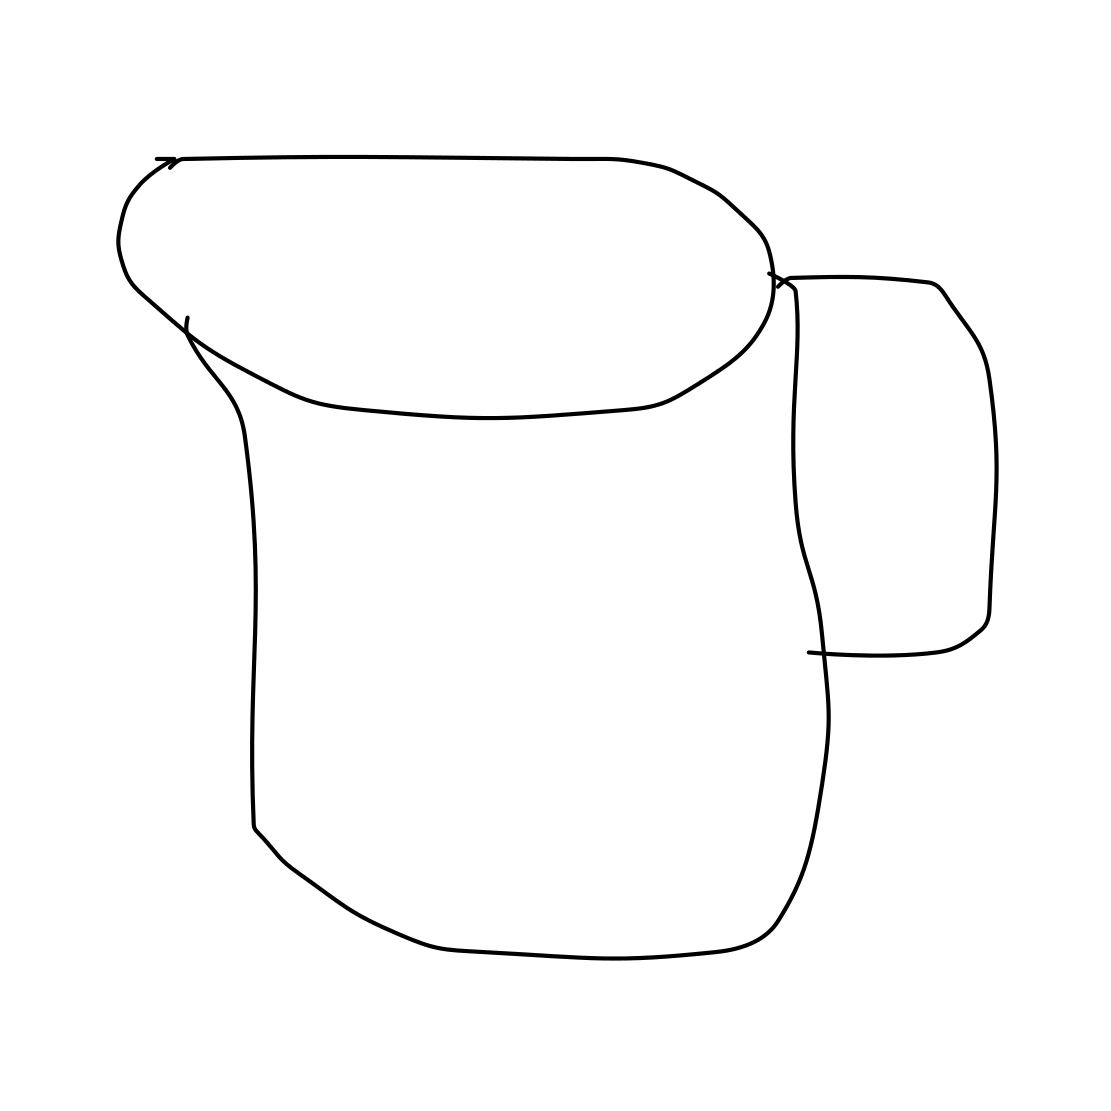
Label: mug